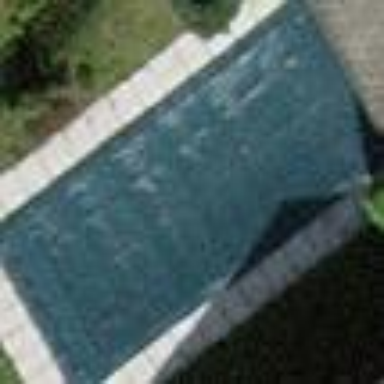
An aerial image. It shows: Swimming pool located in leisure land.